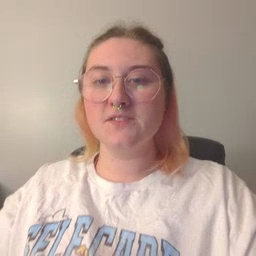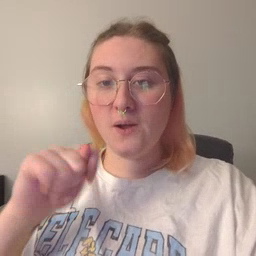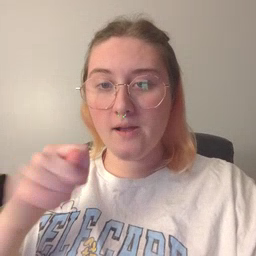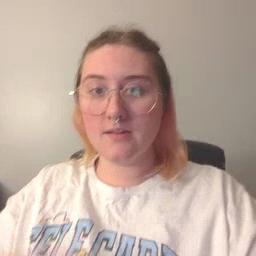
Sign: toy